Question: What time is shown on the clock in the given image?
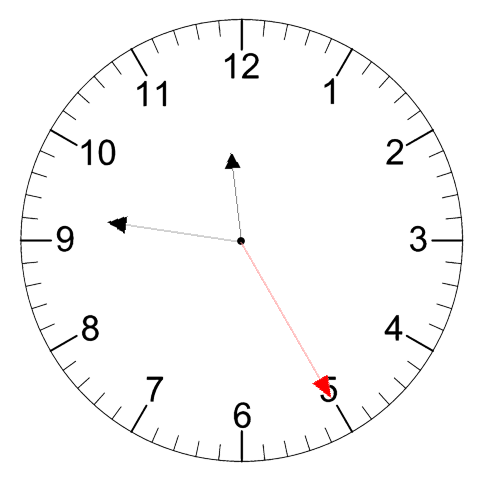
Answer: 11:46:25